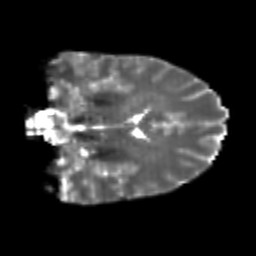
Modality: T2w
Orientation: coronal
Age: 23
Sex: male
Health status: healthy
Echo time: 0.074 s